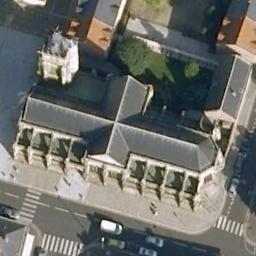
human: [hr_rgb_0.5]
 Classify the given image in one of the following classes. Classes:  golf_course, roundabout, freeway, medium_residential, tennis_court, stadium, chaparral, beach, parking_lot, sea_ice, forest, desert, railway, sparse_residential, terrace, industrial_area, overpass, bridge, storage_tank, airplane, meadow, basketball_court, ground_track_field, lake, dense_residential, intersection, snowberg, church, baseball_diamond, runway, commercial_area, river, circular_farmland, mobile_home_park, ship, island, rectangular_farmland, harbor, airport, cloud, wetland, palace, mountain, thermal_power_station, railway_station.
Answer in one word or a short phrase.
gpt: church